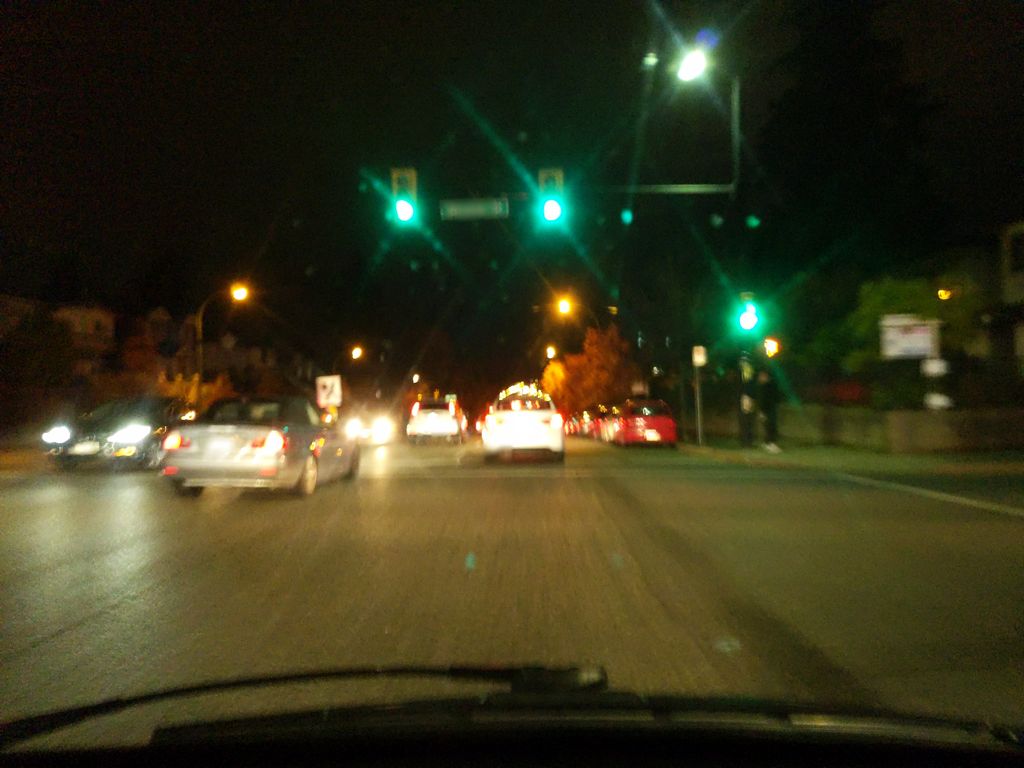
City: vancouver